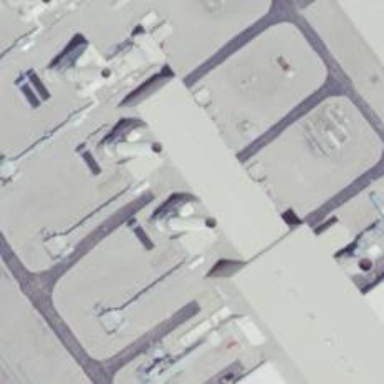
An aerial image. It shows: Gas turbine power generator.